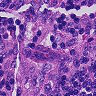
Metastatic tissue present: no